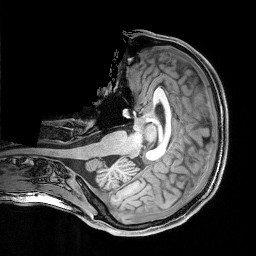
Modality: T1w
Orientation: axial
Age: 27
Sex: male
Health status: healthy